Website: lowes
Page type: address-validator
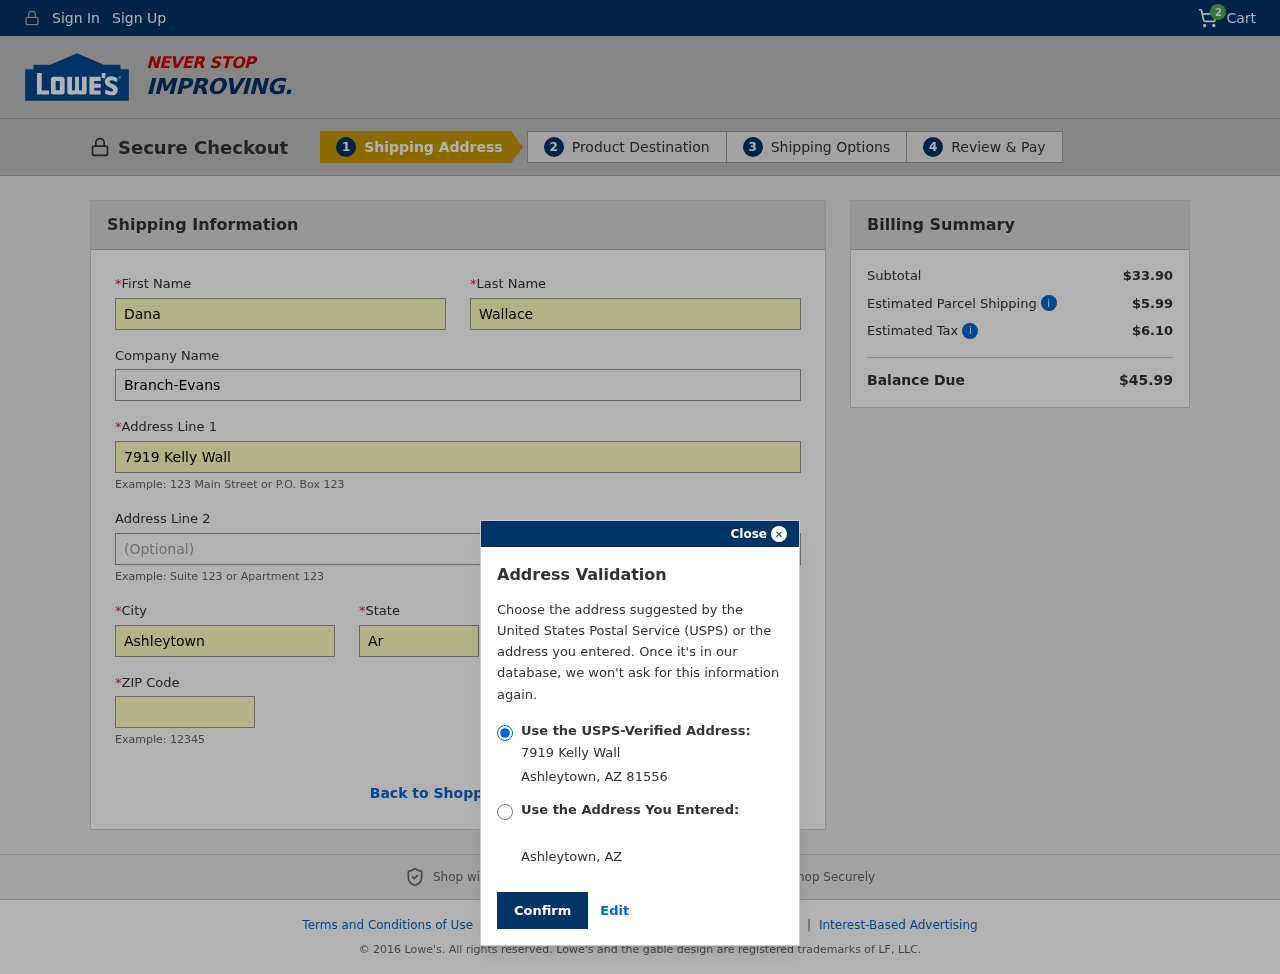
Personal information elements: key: PII_CITY
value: Ashleytown
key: PII_COMPANY
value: Branch-Evans
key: PII_FIRSTNAME
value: Dana
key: PII_LASTNAME
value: Wallace
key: PII_POSTCODE
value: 81556
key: PII_STATE
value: Arizona
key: PII_STATE_ABBR
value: AZ
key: PII_STREET
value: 7919 Kelly Wall
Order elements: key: ORDER_NUM_ITEMS
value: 2
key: ORDER_SUBTOTAL
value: $33.90
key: ORDER_SHIPPING_COST
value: $5.99
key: ORDER_TAX
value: $6.10
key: ORDER_TOTAL
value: $45.99